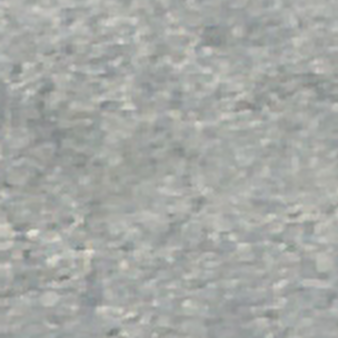
Label: other